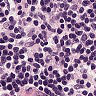
Metastatic tissue present: no